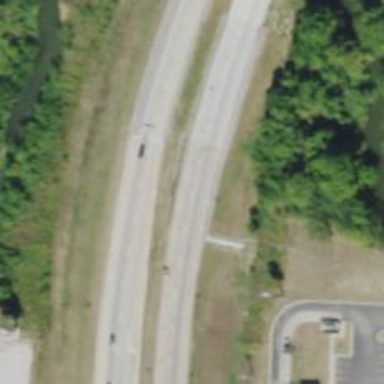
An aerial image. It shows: This image shows trunk highway that functions as expressway.